Aerial crown-view tile of a tropical tree (Barro Colorado Island, Panama), acquired 20250616:
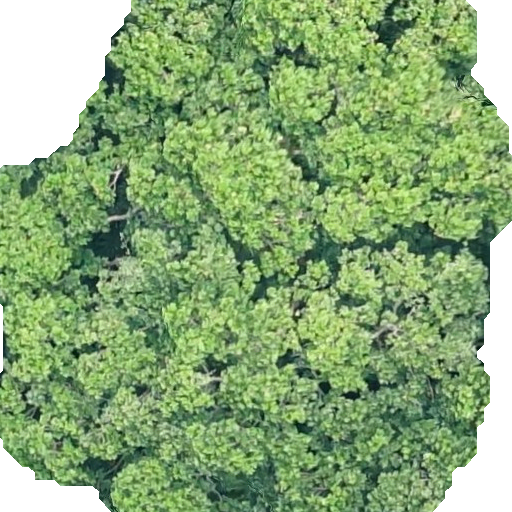
Species: Anacardium excelsum
GBIF accepted scientific name: Anacardium excelsum
Crown area: 379.615 m²